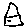
Label: house